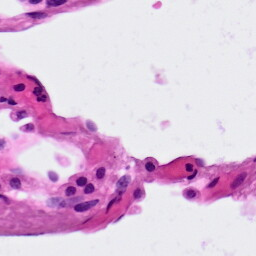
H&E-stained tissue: Lung